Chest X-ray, PA view. Patient: 43 years old, sex F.
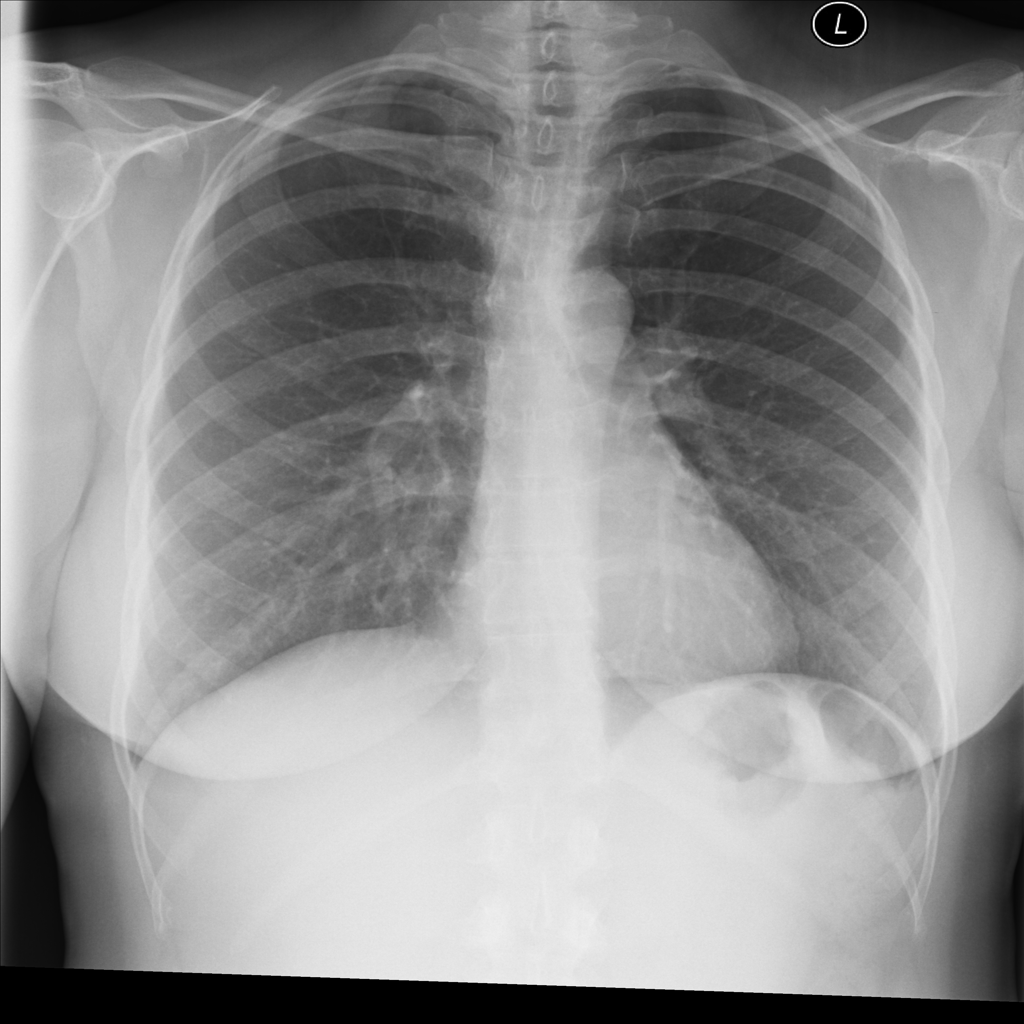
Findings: No Finding